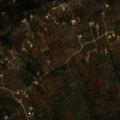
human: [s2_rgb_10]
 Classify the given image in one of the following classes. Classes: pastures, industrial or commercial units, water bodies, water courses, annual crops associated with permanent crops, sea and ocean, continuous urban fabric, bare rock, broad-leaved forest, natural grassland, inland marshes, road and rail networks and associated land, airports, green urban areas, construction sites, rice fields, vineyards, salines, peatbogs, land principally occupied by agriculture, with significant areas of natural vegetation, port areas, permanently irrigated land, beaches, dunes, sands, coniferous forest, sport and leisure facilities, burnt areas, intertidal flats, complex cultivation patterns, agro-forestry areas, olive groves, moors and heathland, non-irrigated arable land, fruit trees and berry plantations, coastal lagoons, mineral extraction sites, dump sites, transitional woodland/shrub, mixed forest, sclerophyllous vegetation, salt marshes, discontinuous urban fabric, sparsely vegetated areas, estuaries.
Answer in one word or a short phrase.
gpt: fruit trees and berry plantations, annual crops associated with permanent crops, complex cultivation patterns